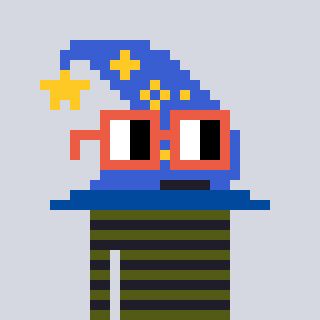
a pixel art character with square orange glasses, a wizard hat-shaped head and a grayscale-colored body on a cool background